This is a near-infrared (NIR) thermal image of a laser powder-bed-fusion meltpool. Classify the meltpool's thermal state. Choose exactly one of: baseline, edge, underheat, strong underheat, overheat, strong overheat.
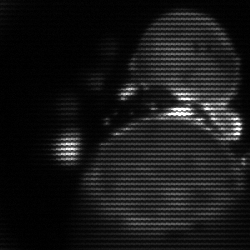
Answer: edge